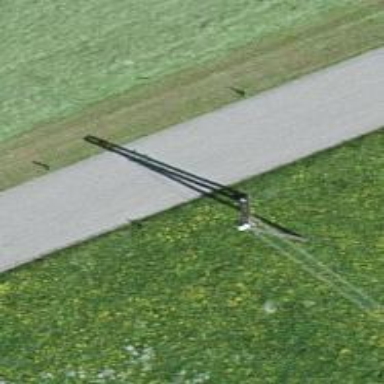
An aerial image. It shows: Minor power line.